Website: apple
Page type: stored-credit-cards
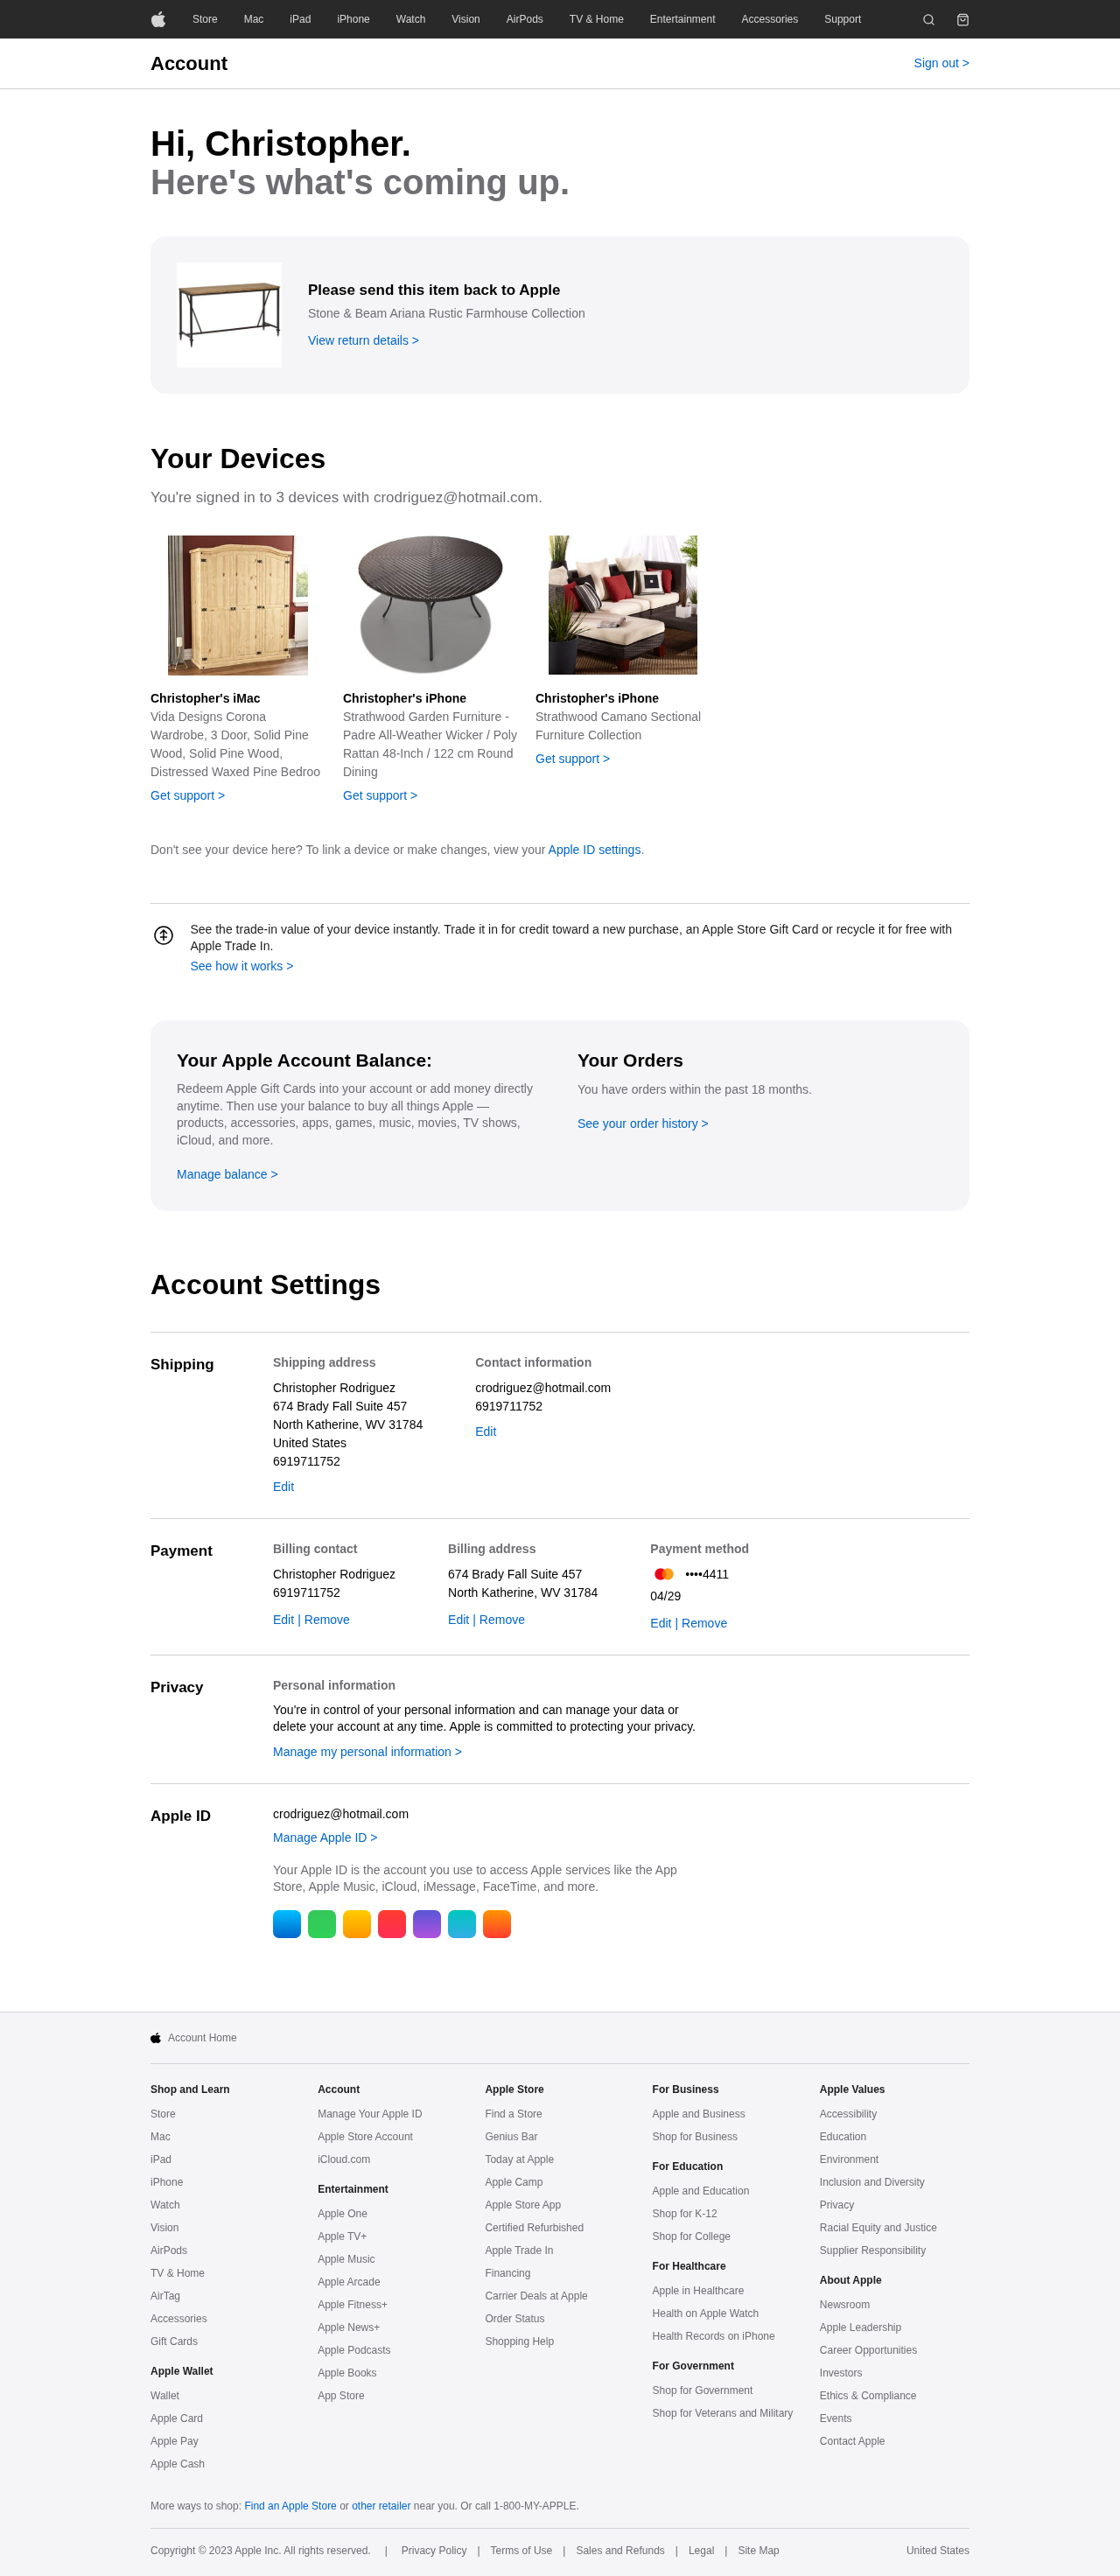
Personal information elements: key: PII_CARD_EXPIRY
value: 04/29
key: PII_CARD_LAST4
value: ••••4411
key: PII_CITY_STATE_ZIP
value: North Katherine, WV 31784
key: PII_COUNTRY
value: United States
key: PII_EMAIL
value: crodriguez@hotmail.com
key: PII_FIRSTNAME
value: Christopher
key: PII_FULLNAME
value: Christopher Rodriguez
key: PII_PHONE
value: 6919711752
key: PII_STREET
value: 674 Brady Fall Suite 457
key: PII_FIRSTNAME2
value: Christopher
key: PII_FIRSTNAME3
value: Christopher
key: PII_EMAIL2
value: crodriguez@hotmail.com
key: PII_PHONE2
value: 6919711752
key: PII_FULLNAME2
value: Christopher Rodriguez
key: PII_PHONE3
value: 6919711752
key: PII_CITY
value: North Katherine
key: PII_STATE_ABBR
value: WV
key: PII_POSTCODE
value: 31784
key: PII_POSTCODE_FULL
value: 31784
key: PII_CITY_STATE
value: North Katherine, WV
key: PII_POSTCODE_NUMERIC
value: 31784
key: PII_EMAIL3
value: crodriguez@hotmail.com
Product elements: key: PRODUCT1_NAME
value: Stone & Beam Ariana Rustic Farmhouse Collection
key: PRODUCT2_NAME
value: Vida Designs Corona Wardrobe, 3 Door, Solid Pine Wood, Solid Pine Wood, Distressed Waxed Pine Bedroo
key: PRODUCT3_NAME
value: Strathwood Garden Furniture - Padre All-Weather Wicker  / Poly Rattan 48-Inch / 122 cm Round Dining
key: PRODUCT4_NAME
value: Strathwood Camano Sectional Furniture Collection